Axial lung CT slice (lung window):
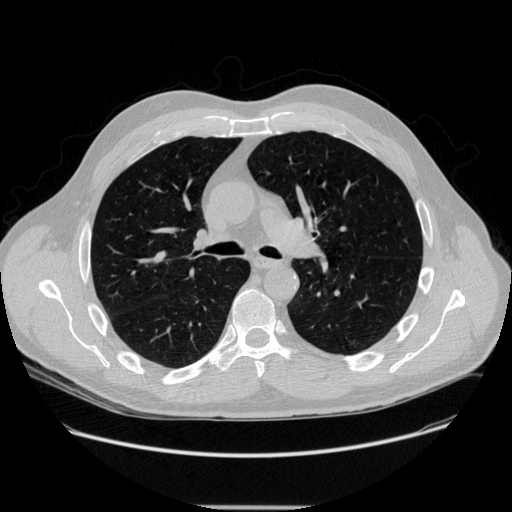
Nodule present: no